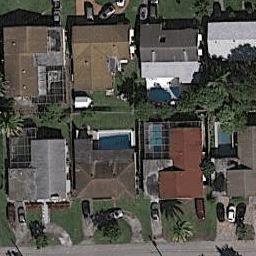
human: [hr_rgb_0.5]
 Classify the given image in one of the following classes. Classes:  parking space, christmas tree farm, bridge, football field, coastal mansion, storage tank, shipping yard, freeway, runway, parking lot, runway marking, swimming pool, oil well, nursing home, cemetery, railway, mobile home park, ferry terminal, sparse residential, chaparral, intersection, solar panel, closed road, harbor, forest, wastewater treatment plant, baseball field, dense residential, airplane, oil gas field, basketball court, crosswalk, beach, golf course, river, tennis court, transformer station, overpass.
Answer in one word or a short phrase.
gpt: dense residential